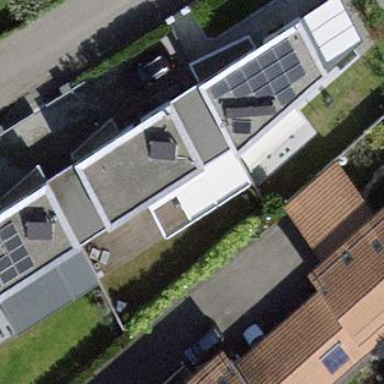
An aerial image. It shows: Garden enclosed by fence.